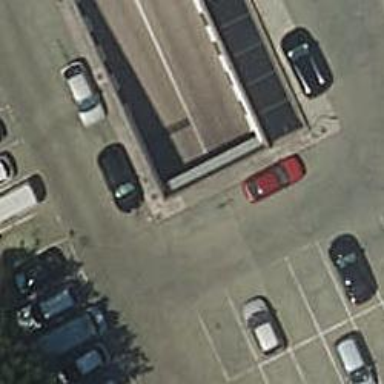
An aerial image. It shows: Parking entrance.